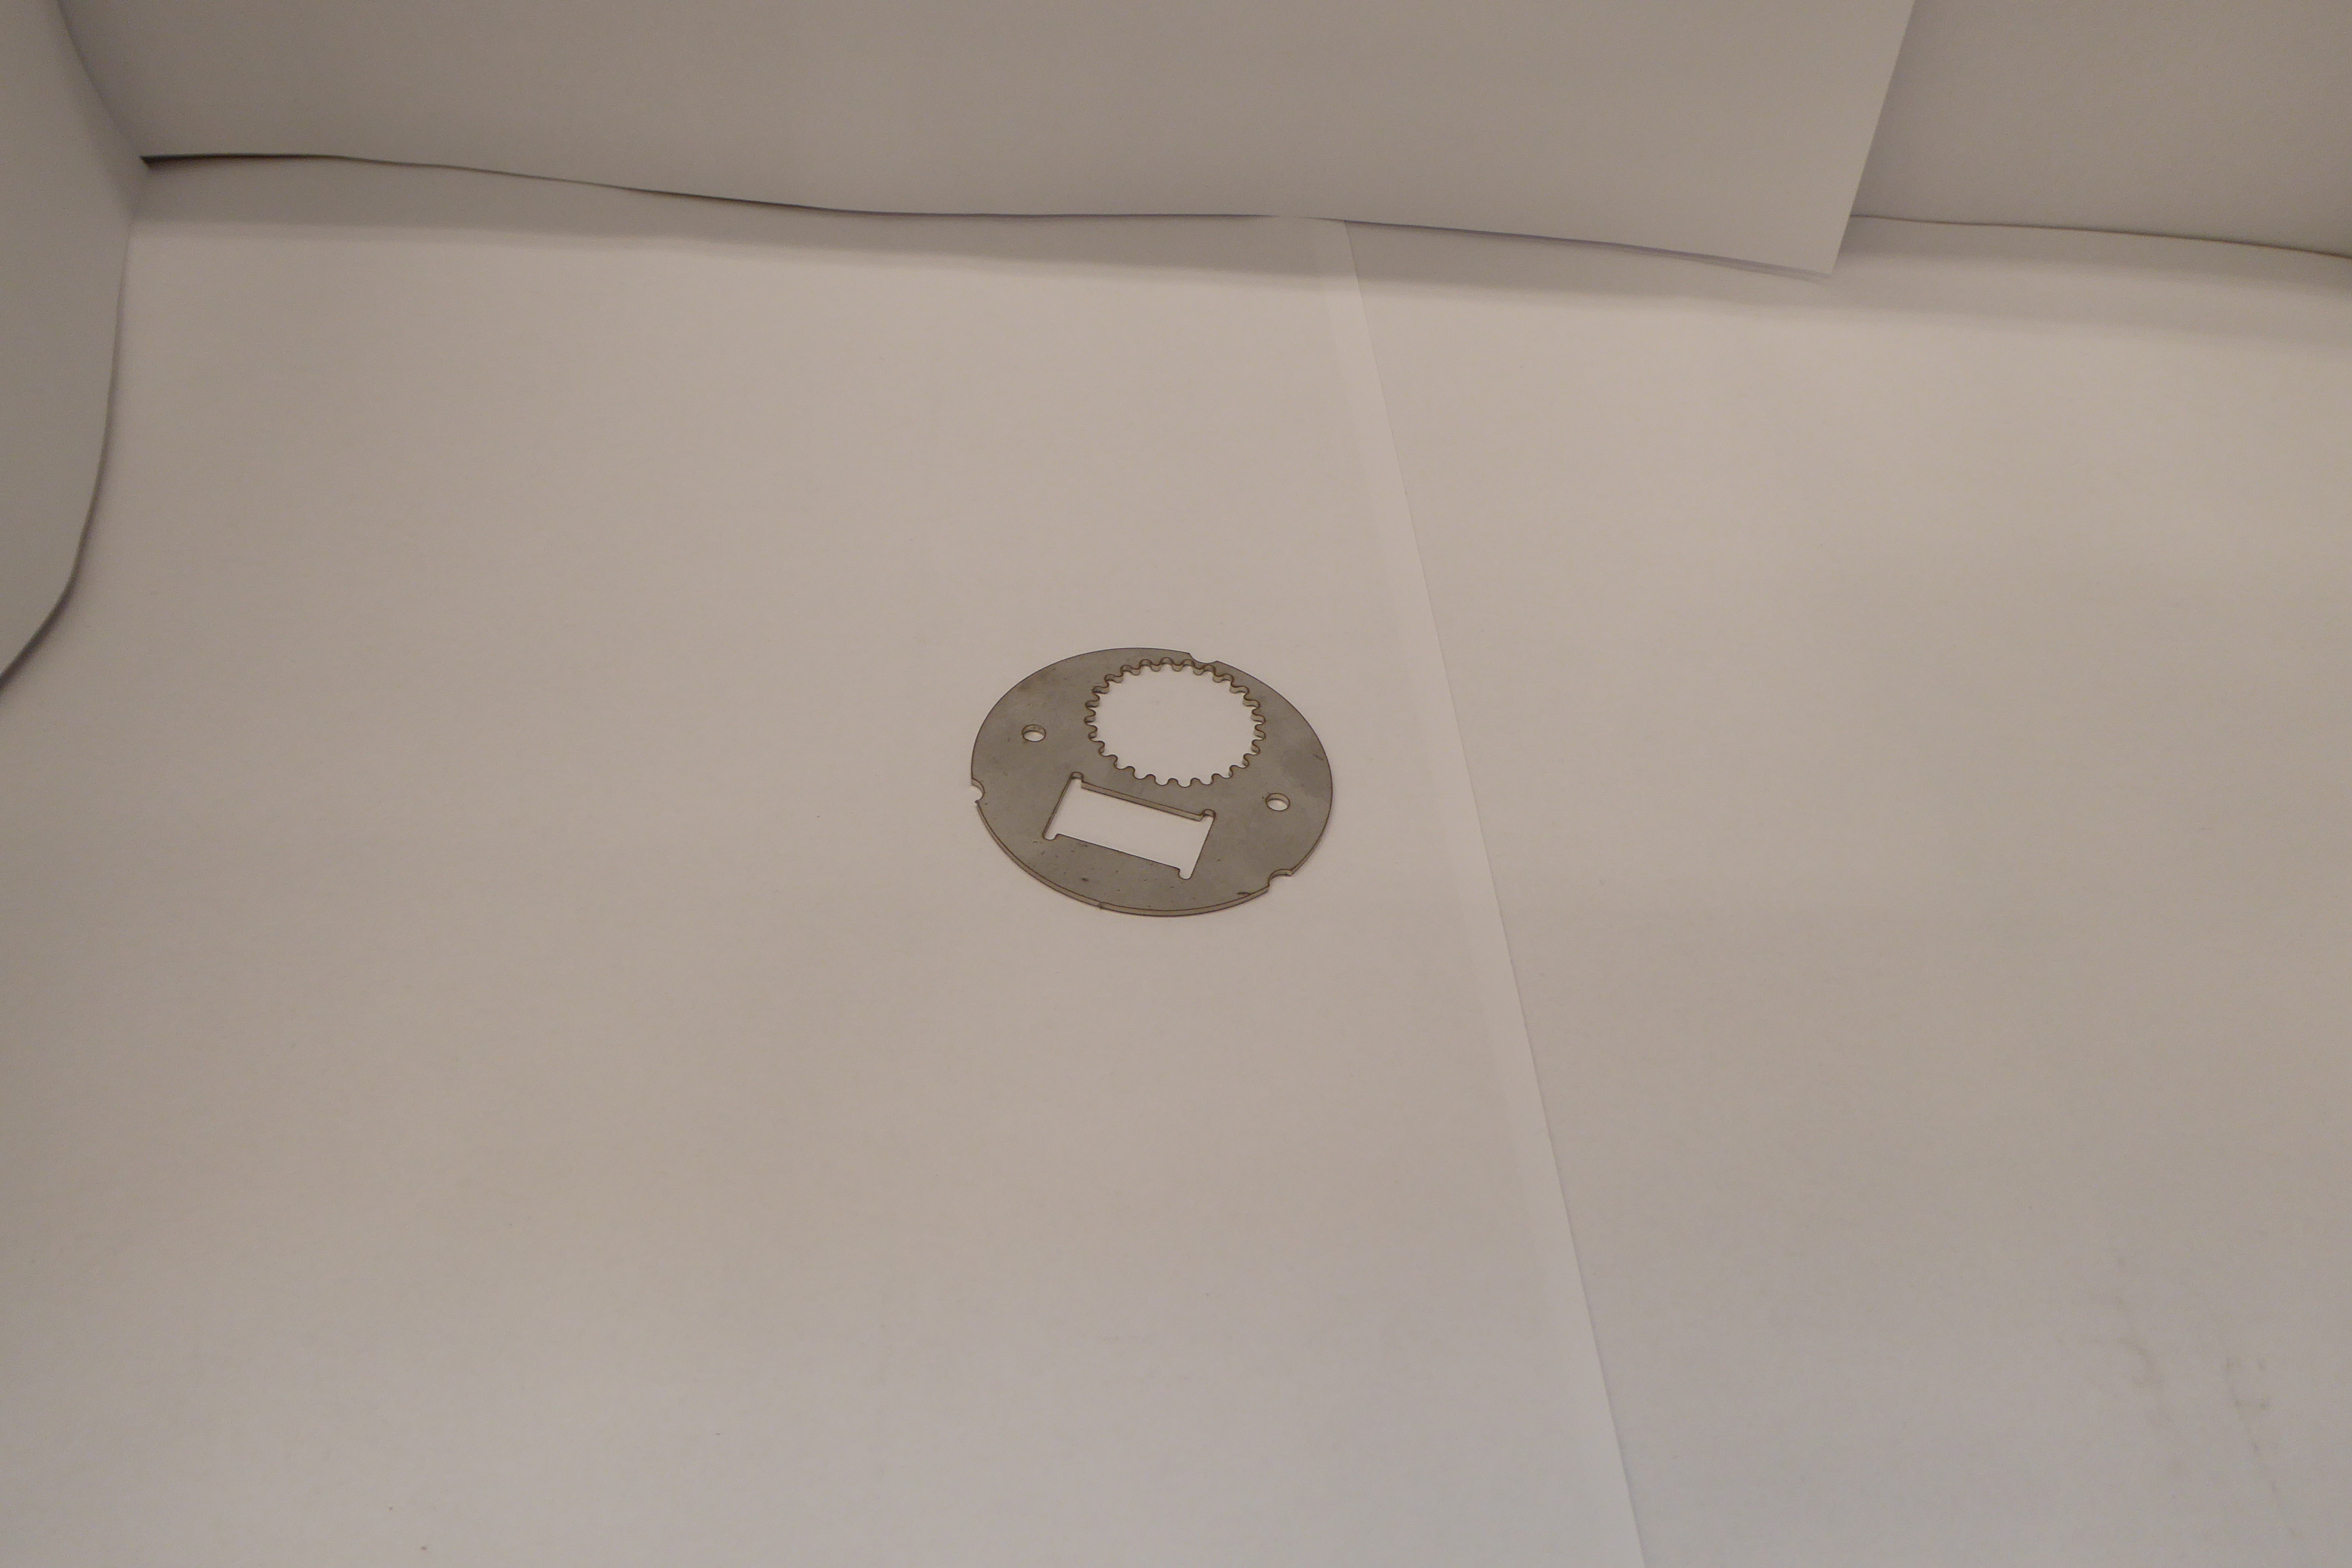
Label: Bottle Opener - Inlay